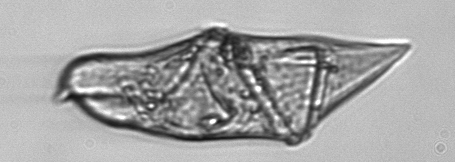
Label: Gyrodinium